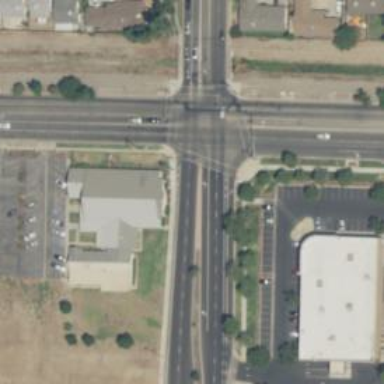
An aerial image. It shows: Crossing on the road with line markings.